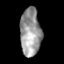
Tissue: prostate
Cell type: T cells
Senescence score: 0.7432
Nuclear area (px): 960
Mean DAPI intensity: 154.083